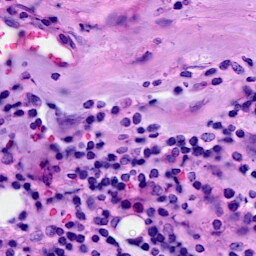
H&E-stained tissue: Breast